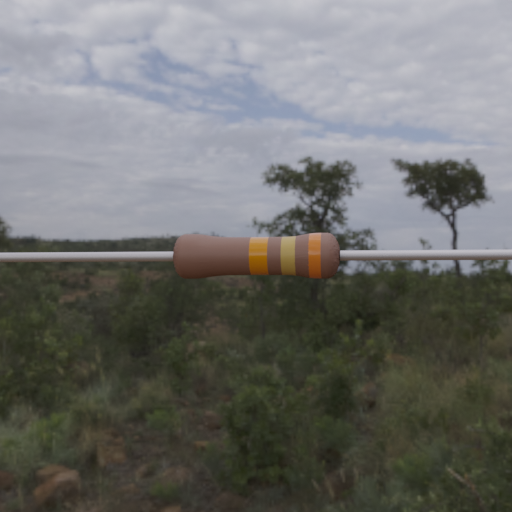
Resistor colour bands (in order): orange, gold, orange